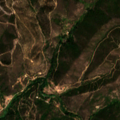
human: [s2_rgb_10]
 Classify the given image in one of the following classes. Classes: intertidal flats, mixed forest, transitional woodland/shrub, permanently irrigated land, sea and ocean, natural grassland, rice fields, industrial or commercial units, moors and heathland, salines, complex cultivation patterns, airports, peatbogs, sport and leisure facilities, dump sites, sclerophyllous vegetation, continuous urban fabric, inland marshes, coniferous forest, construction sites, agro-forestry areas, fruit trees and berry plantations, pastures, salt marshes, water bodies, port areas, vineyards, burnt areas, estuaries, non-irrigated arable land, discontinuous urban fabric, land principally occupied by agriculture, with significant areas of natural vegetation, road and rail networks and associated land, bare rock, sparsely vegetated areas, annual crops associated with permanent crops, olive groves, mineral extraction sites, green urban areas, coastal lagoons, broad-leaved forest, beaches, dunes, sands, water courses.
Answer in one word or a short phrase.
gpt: broad-leaved forest, sclerophyllous vegetation, transitional woodland/shrub